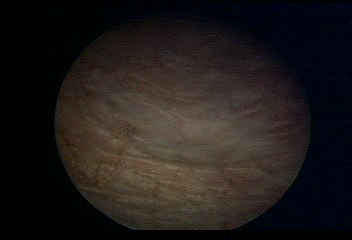
Modality: WLC
Class: Normal mucosa
Bladder cancer association: No